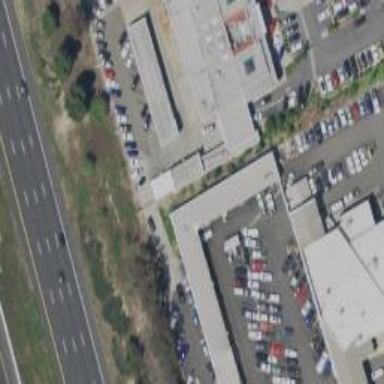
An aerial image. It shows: Building housing car shop.